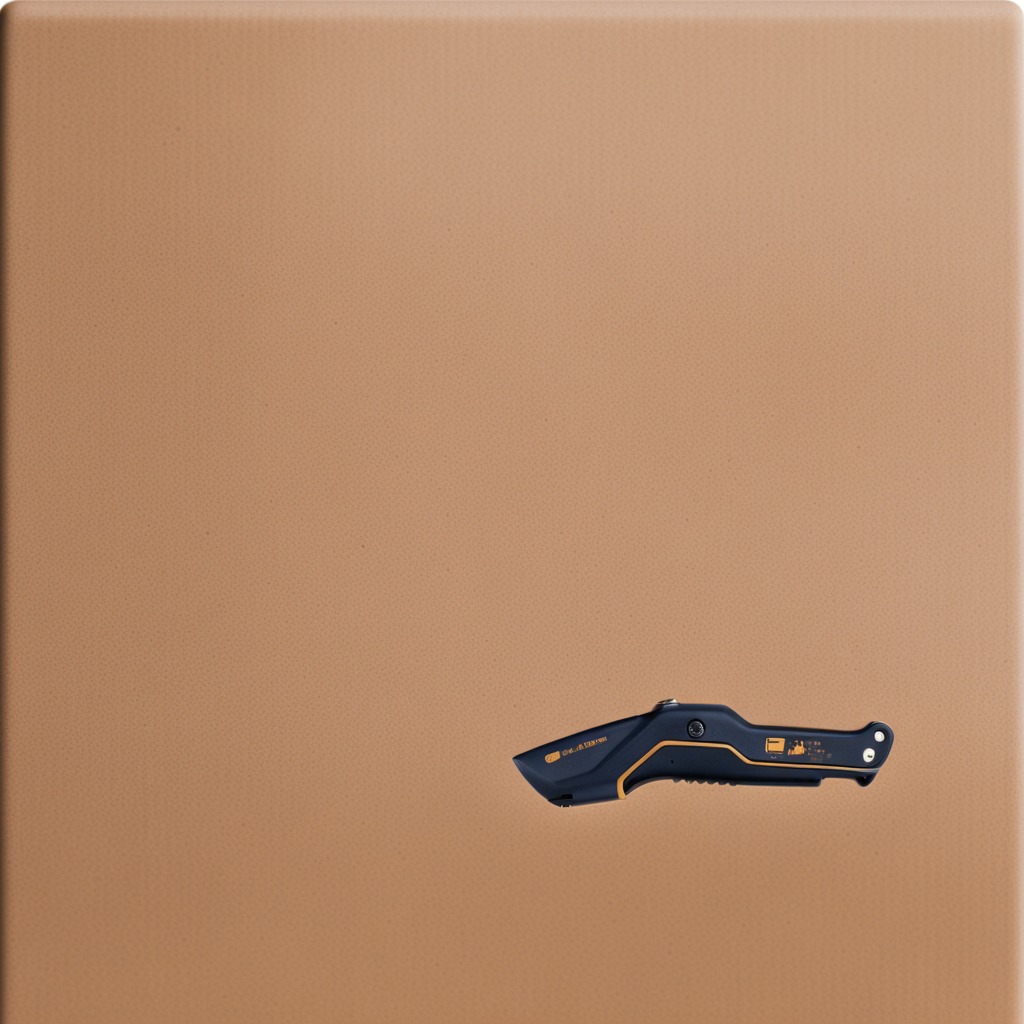
A utility knife is lying on the cardboard box surface in an outdoor workshop during daytime bright natural light soft shadows slightly creased but